Field crop: tomato
Growth stage: 2
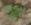
Species: solanum